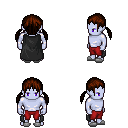
a pixel art fantasy rpg character, male body template, dark elf, purple skin, black cape, red pants, brown twin-tailed hairstyle, white slippers, four views (front, back, left, right), 2x2 character sprite sheet, small pixel art, hard edges, no anti-aliasing